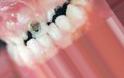
Condition: Caries